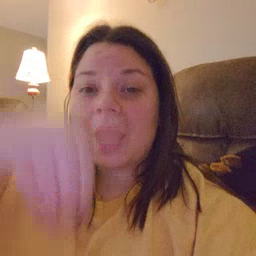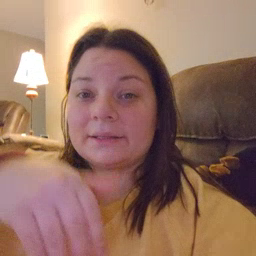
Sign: night